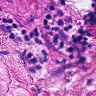
Metastatic tissue present: no